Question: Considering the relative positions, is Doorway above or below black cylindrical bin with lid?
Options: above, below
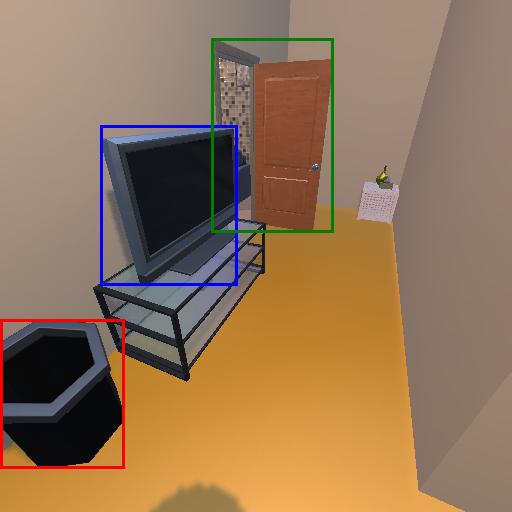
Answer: above